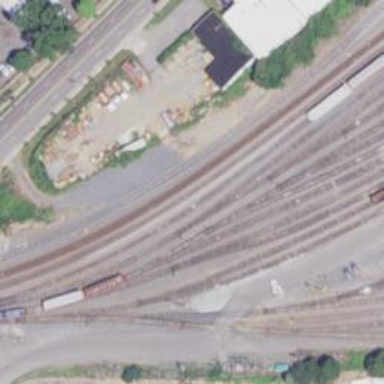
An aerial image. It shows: Railway track.